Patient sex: F
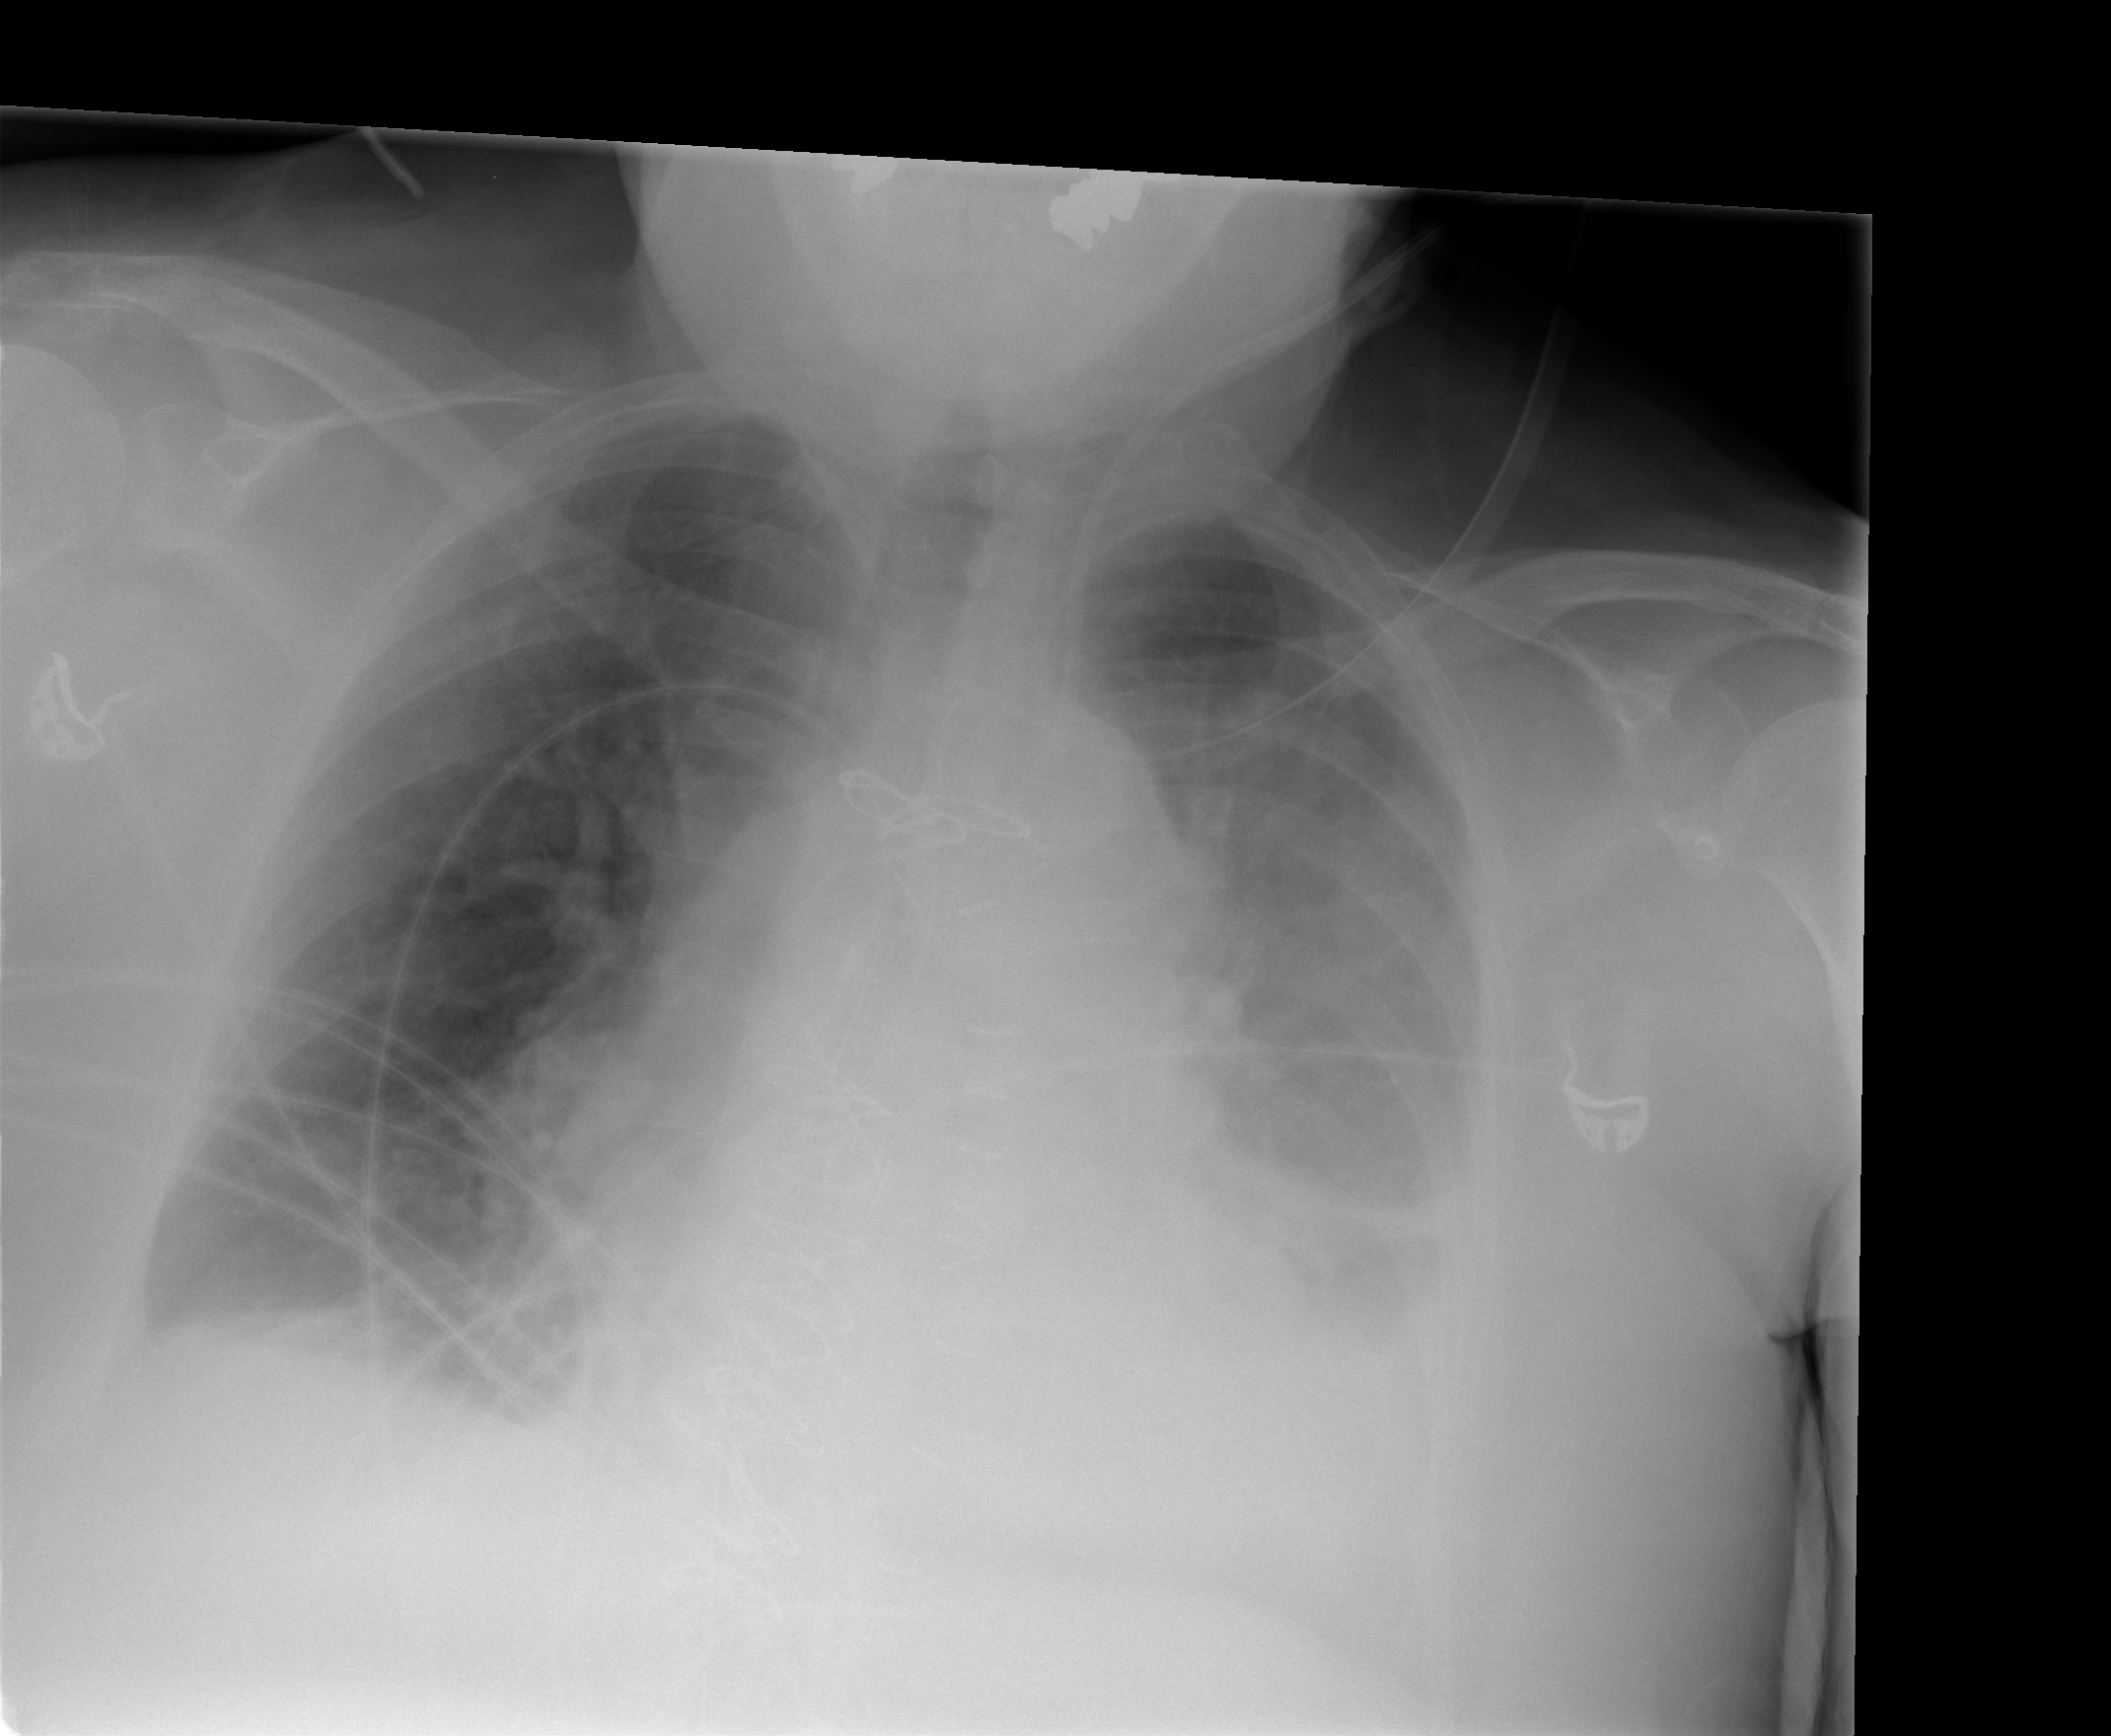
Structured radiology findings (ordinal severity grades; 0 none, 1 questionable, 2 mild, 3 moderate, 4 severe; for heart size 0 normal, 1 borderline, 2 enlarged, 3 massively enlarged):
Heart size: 2
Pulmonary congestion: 1
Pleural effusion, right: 0
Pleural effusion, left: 2
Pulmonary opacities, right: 0
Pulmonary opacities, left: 0
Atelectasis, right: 2
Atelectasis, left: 3